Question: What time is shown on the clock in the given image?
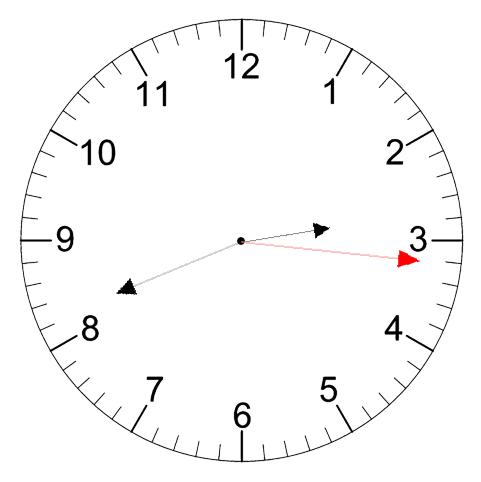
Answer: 02:41:16